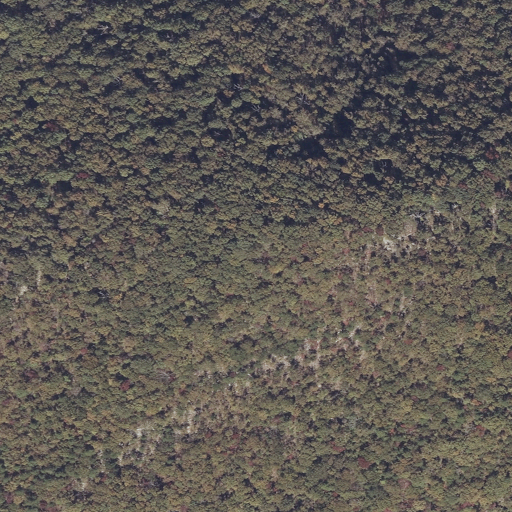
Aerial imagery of mountain in Alabama named Flagpole Mountain containing only deciduous forest